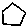
Label: hexagon